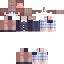
A female human skin with medium skin, wearing brown long hair dressed in a blue suit and brown pants, featuring a closed mouth.